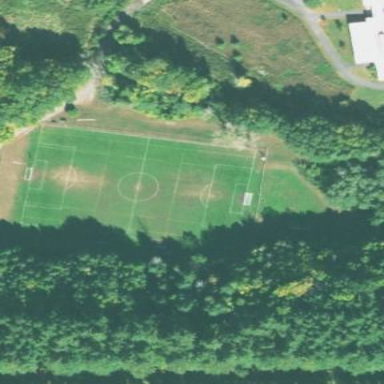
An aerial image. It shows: Soccer pitch for outdoor sports and leisure activities.